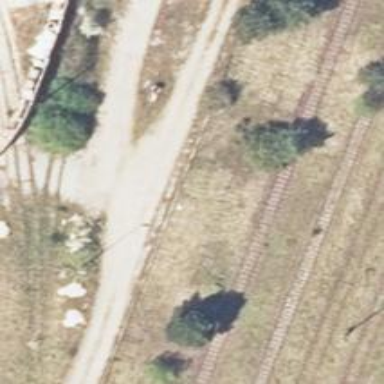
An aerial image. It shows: Disused railway spur service.